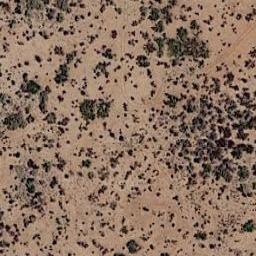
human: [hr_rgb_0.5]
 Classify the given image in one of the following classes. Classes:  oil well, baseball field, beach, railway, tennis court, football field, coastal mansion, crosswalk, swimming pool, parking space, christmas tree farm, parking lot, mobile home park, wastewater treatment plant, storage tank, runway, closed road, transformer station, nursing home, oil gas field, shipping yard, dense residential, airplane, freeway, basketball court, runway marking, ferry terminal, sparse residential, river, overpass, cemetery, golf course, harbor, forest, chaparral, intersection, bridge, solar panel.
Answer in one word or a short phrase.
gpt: chaparral